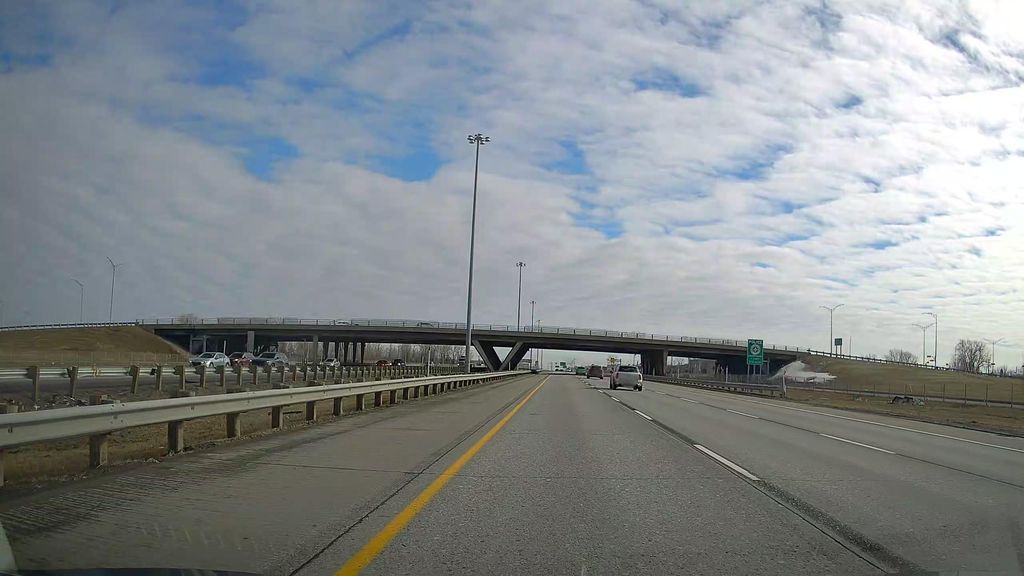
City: montreal